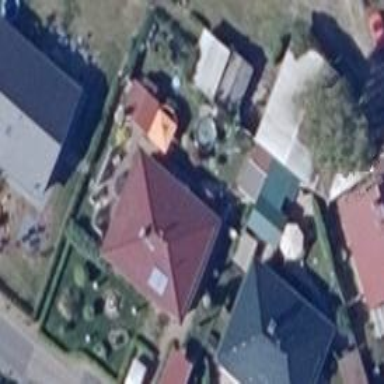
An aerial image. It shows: Simple house.